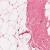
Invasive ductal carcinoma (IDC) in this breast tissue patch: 0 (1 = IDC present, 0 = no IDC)